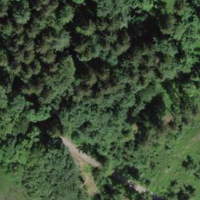
EUNIS habitat code: 44
Species observed at this site:
Araschnia levana
Cephalanthera rubra
Hippodamia variegata
Myathropa florea
Eristalis arbustorum
Polistes dominula
Brenthis ino
Odezia atrata
Senecio ovatus
Coenonympha pamphilus
Vanessa cardui
Graphosoma italicum
Lacerta agilis
Aglais urticae
Misumena vatia